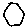
Label: hexagon